Question: I've hit what I can only assume is an IE7 bug but I haven't been able to find mention of it anywhere online. It seems that setting the height of '<li>' elements in an ordered list resets the list's counter (similar to the 'counter-reset' css property).
It's quite easy to reproduce, rendering the following code...
'''
<!DOCTYPE html PUBLIC "-//W3C//DTD XHTML 1.0 Transitional//EN" "http://www.w3.org/TR/xhtml1/DTD/xhtml1-transitional.dtd">
<html xmlns="http://www.w3.org/1999/xhtml">
<head>
<style type="text/css">
li { height: 20px; }
</style>
</head>
<body>
<ol>
<li>One</li>
<li>Two</li>
<li>Three</li>
</ol>
</body>
</html>
'''
Produces this...

Removing the CSS rule fixes the problem.
Why oh why is this happening and how can I stop it? I'd also be interested in any existing discussions or documentation of this problem. I can't be the first to encounter it.
Note: I don't currently have access to a true IE7 machine so I've been using the IE7 browser mode in IE9. I imagine it's accurate?
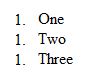
Answer: OK, I can confirm that this is indeed a bug in IE7 and below.
Setting a 'height' or a 'width' will do it.
A simple fix is:
'''
ol li {
display:list-item;
height:40px;
}
'''
Someone has encountered this before and there are a number of workarounds.
<URL>